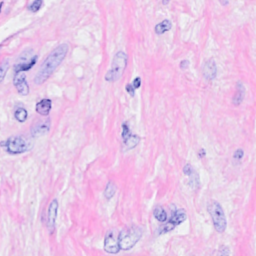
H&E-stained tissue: Breast